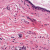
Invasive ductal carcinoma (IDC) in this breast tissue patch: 0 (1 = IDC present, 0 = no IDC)